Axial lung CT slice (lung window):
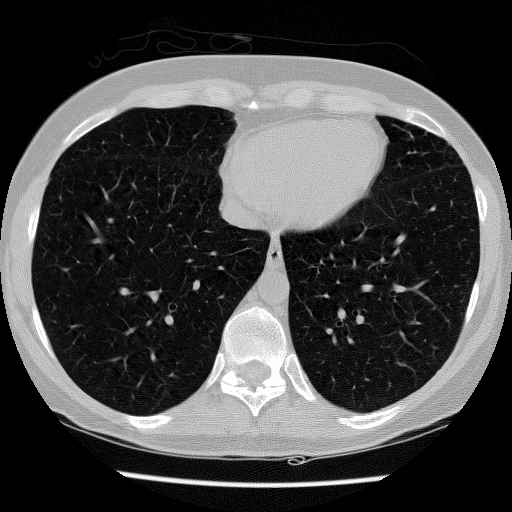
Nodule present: no